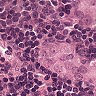
Metastatic tissue present: yes